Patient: sex F, age 66
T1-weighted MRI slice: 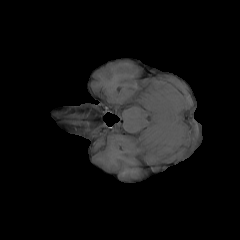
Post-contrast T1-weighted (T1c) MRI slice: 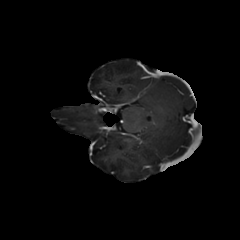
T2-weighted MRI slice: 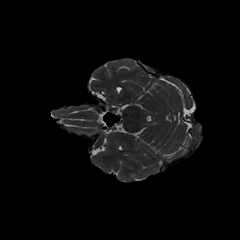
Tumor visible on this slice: no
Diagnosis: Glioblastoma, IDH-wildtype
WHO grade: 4